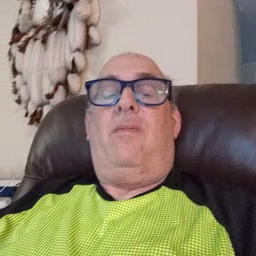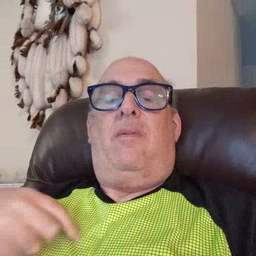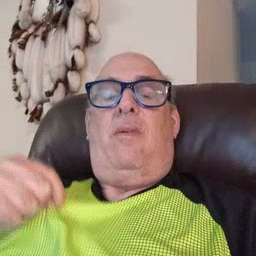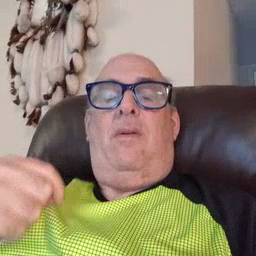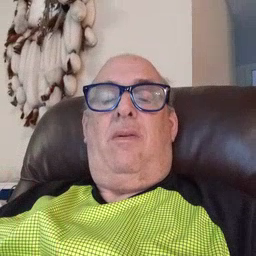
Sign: shirt